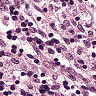
Metastatic tissue present: no